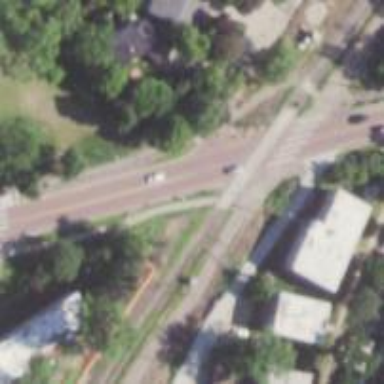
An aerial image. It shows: Railway crossing.